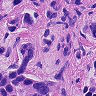
Metastatic tissue present: yes